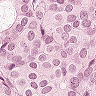
Metastatic tissue present: yes